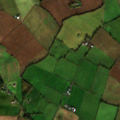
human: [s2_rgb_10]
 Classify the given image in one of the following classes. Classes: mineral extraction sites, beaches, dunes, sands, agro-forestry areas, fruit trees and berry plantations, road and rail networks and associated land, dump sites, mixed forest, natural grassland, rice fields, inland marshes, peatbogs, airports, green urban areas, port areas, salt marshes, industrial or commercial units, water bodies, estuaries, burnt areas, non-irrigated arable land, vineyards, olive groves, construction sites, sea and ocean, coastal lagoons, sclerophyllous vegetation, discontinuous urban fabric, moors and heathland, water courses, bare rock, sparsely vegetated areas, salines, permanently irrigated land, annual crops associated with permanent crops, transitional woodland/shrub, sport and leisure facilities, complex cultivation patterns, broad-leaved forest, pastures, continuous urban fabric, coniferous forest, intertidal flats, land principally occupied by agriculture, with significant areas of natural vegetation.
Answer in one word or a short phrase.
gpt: non-irrigated arable land, pastures